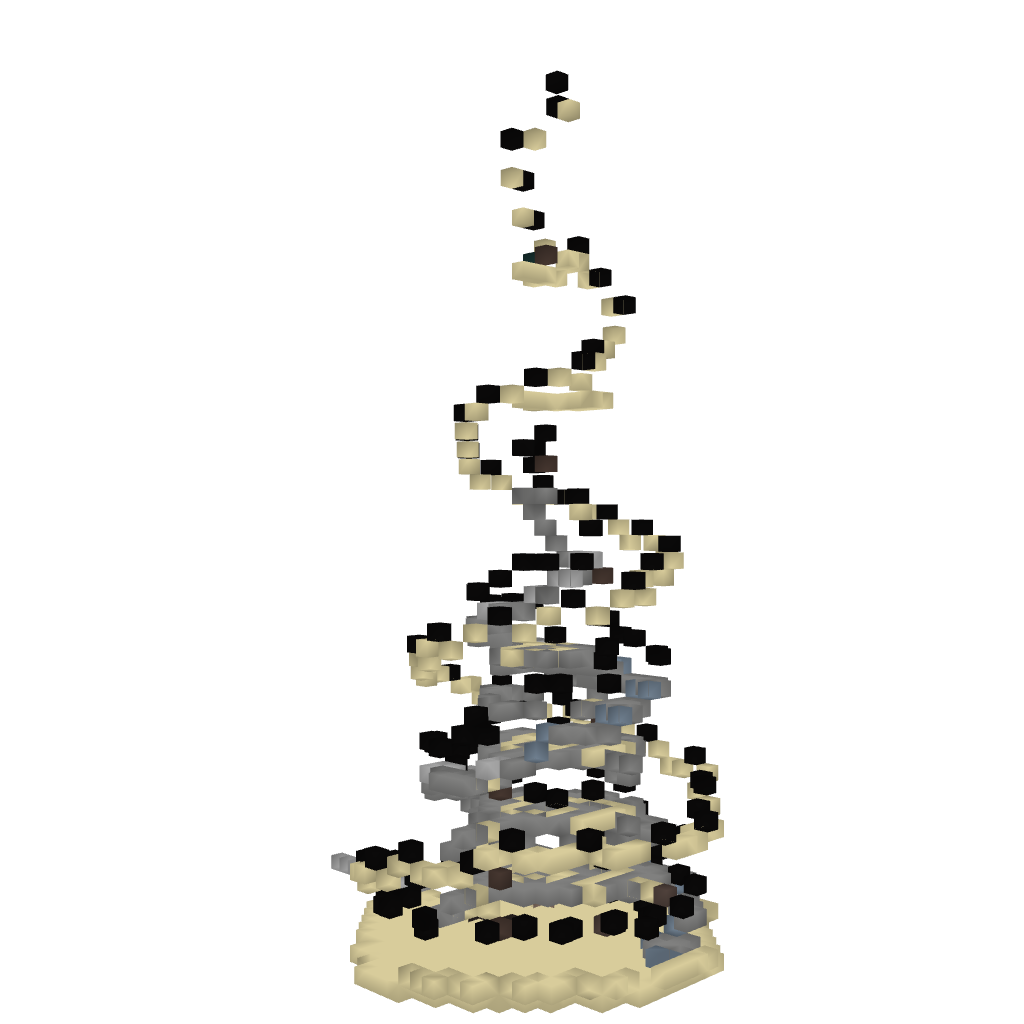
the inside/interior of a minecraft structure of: Ashura's Tower